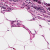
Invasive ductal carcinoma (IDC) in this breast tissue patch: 0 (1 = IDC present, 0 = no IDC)